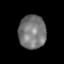
Tissue: lung
Cell type: Epithelial cells
Senescence score: 0.2056
Nuclear area (px): 893
Mean DAPI intensity: 120.557